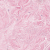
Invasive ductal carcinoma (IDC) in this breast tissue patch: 0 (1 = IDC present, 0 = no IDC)